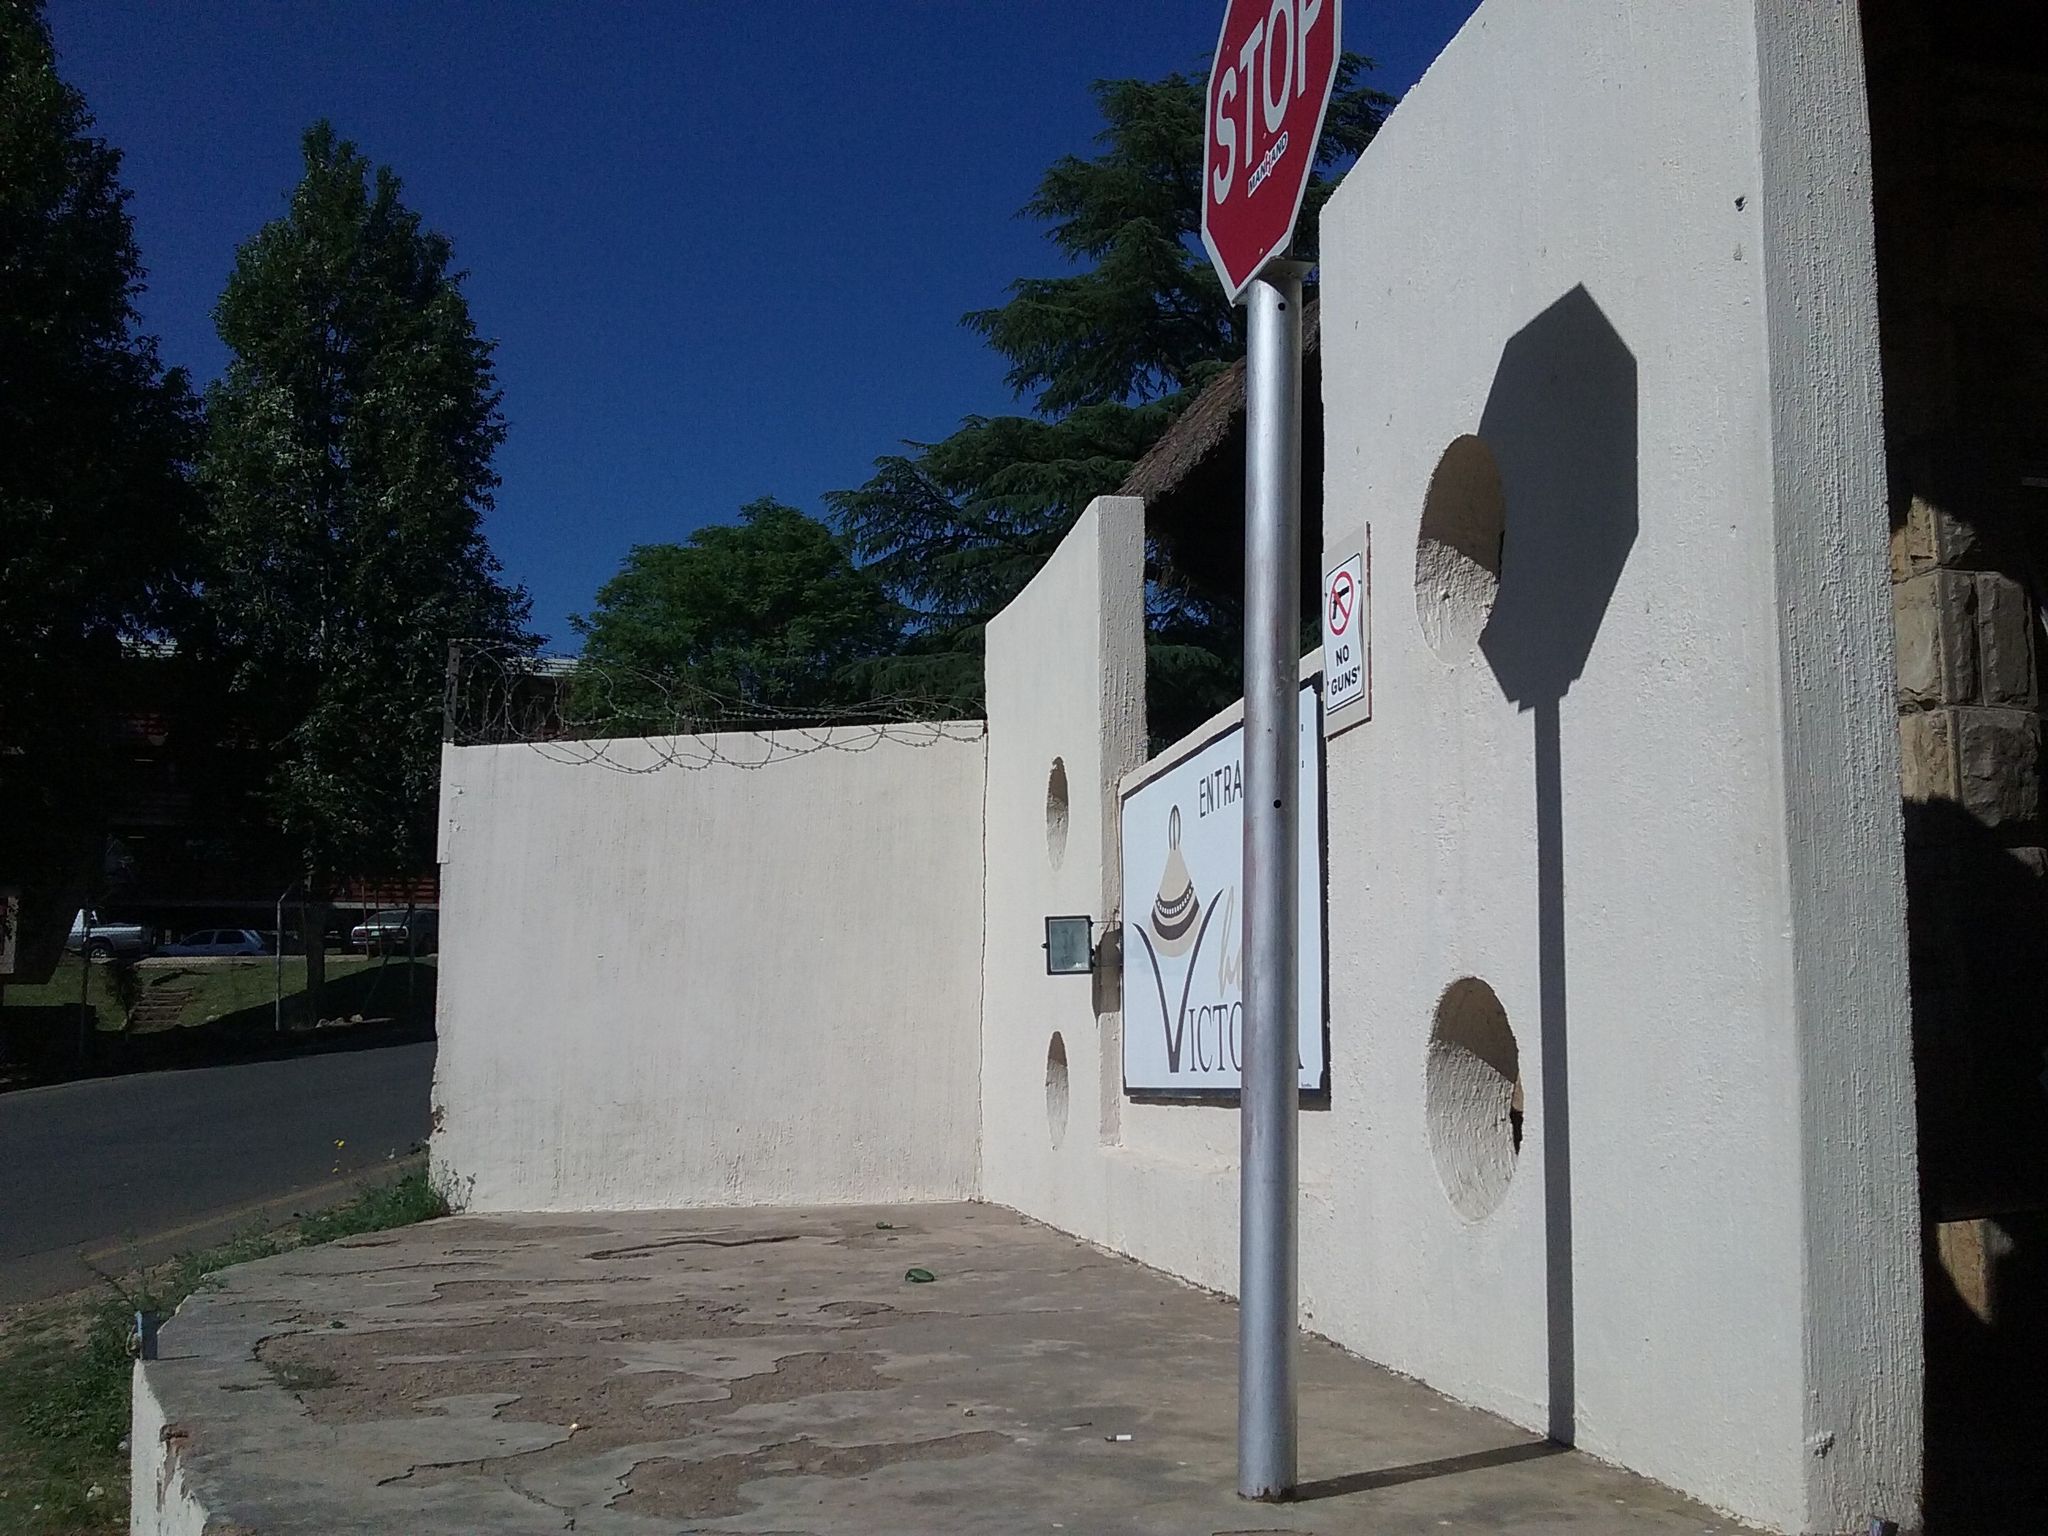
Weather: clear
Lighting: day
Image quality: good
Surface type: walking surface
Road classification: service
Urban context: urban centre
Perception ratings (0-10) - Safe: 4.27, Lively: 7.89, Beautiful: 4.52, Boring: 5.3, Depressing: 5.9, Wealthy: 3.18